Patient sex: M
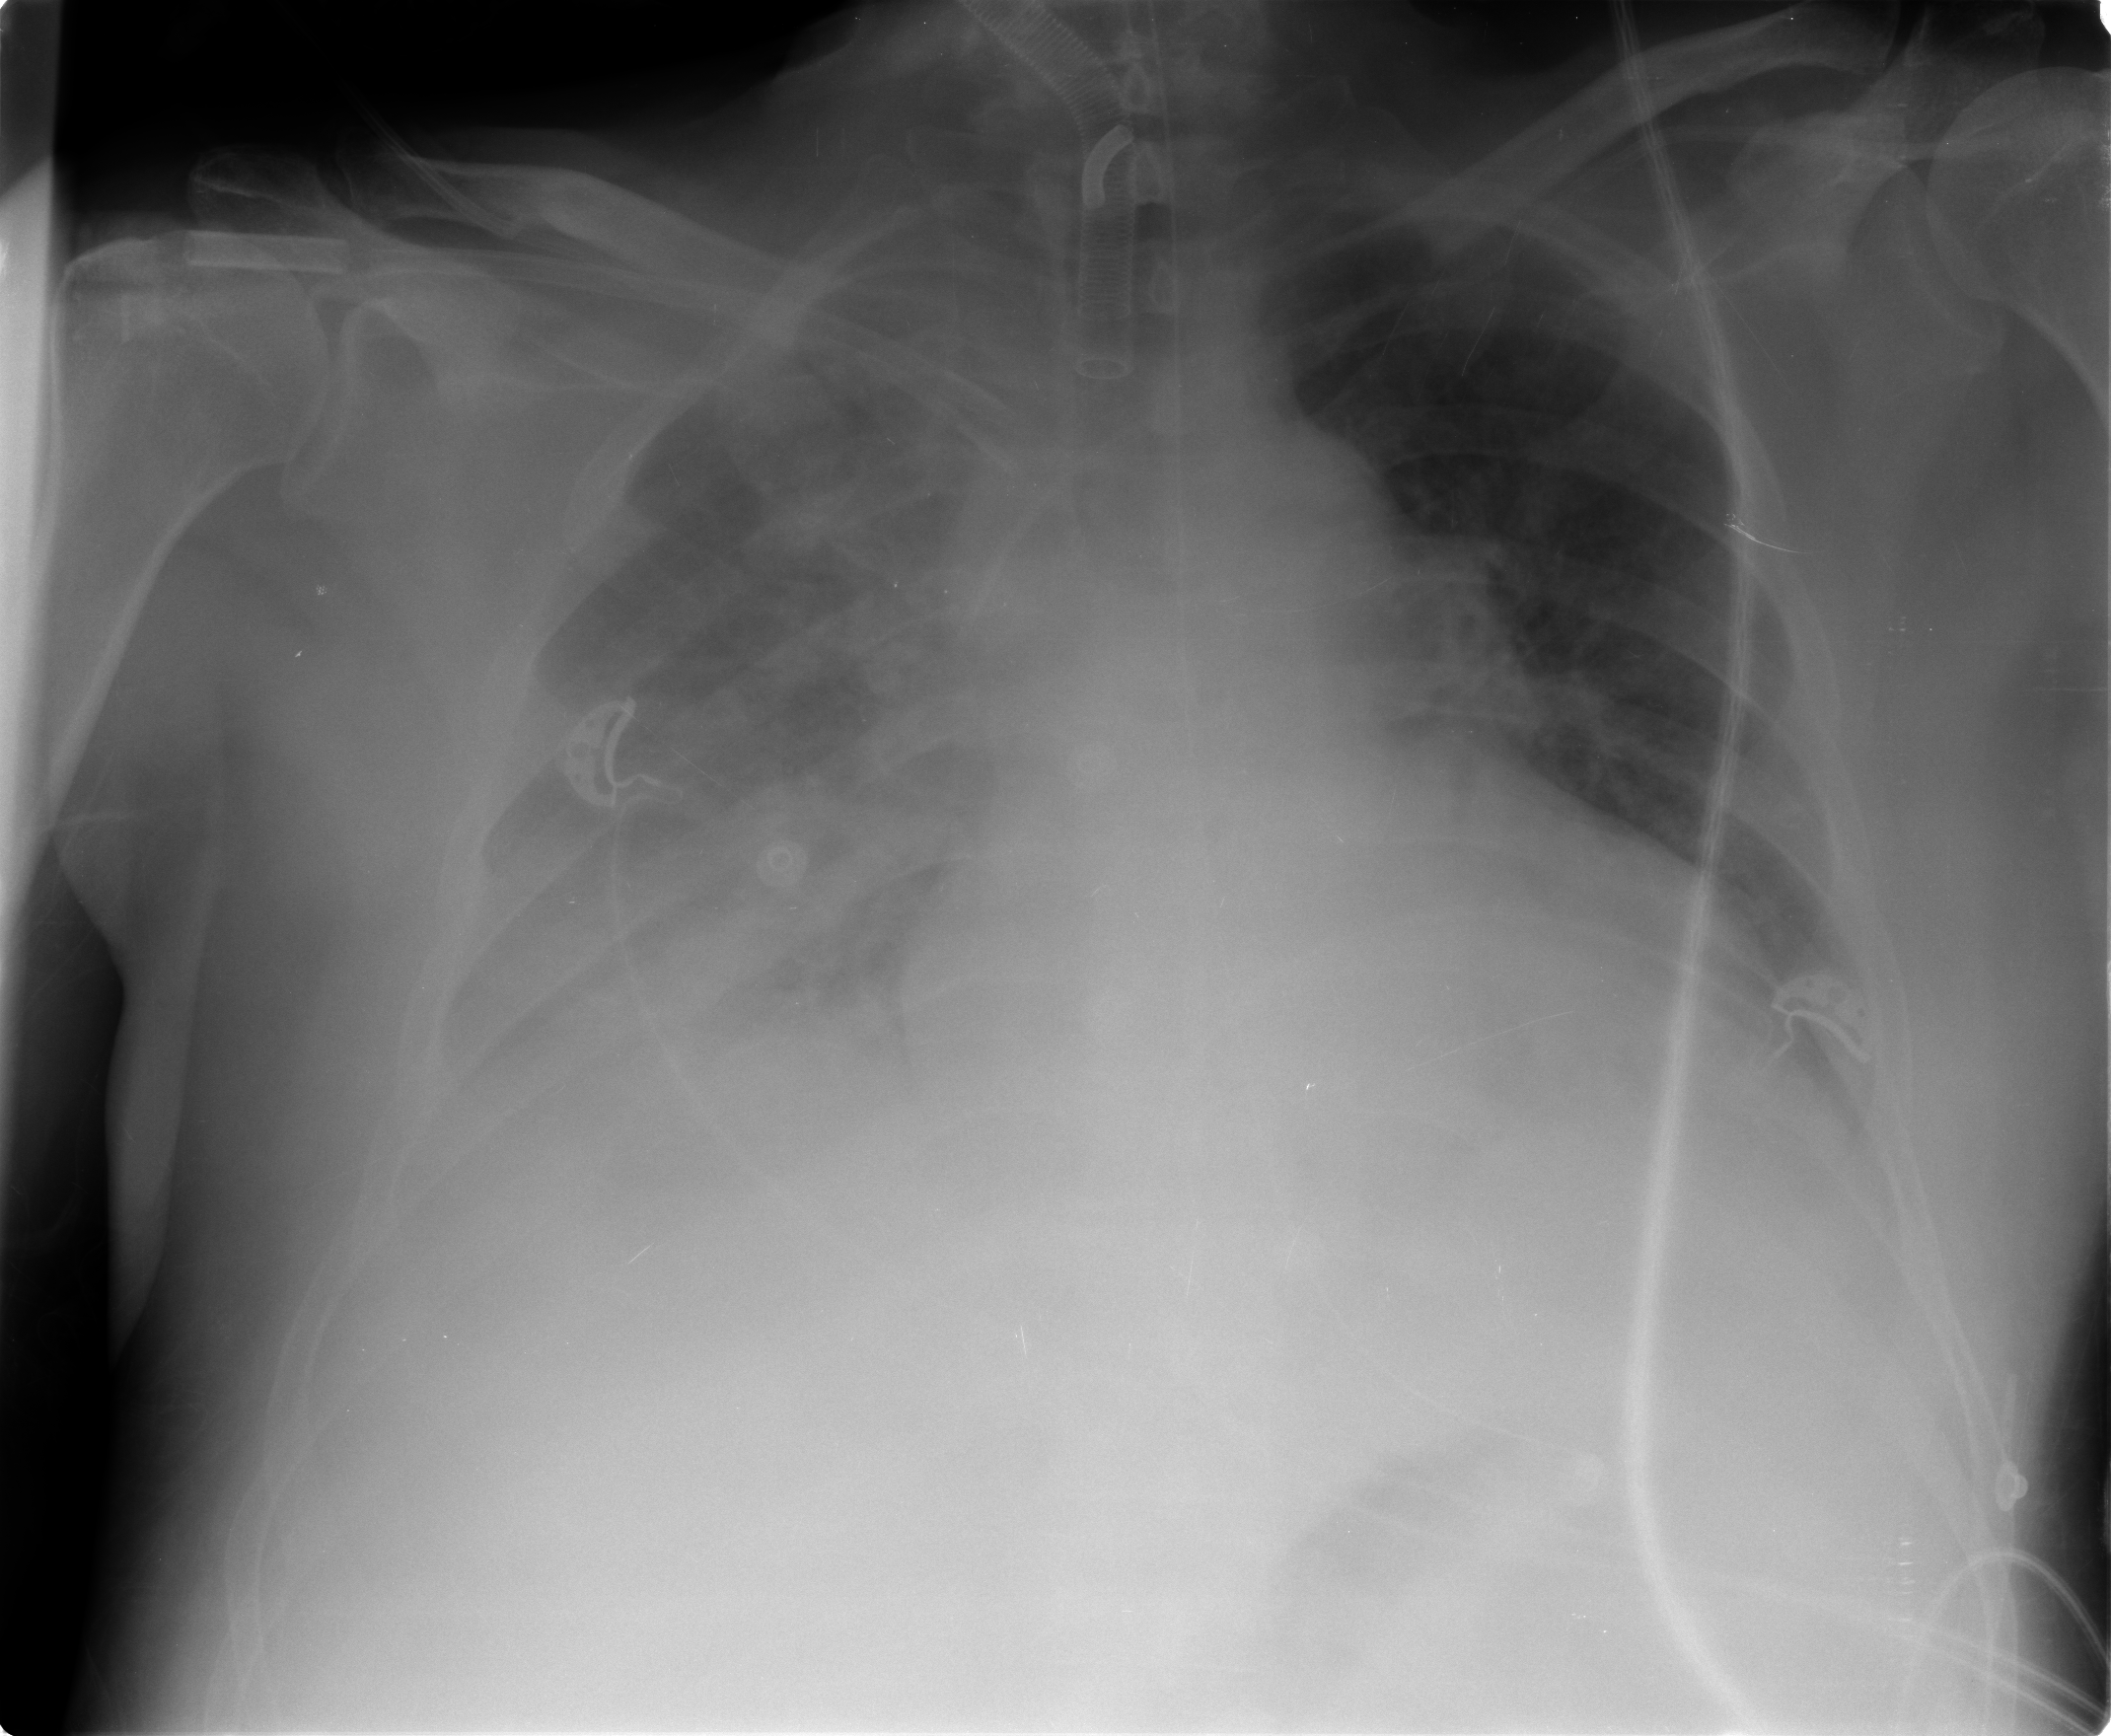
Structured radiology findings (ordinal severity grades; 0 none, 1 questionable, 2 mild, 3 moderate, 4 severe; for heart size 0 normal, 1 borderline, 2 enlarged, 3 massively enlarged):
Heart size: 2
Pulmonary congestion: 2
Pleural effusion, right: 4
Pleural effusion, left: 0
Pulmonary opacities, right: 2
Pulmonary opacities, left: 0
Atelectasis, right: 4
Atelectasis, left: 2